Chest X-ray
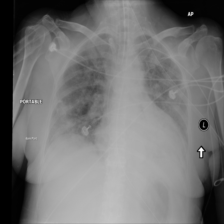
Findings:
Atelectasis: negative
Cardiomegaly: negative
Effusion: negative
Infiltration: positive
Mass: negative
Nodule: negative
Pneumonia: negative
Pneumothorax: negative
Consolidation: negative
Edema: negative
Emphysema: negative
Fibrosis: negative
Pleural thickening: negative
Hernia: negative